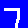
Digit: 7